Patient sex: M
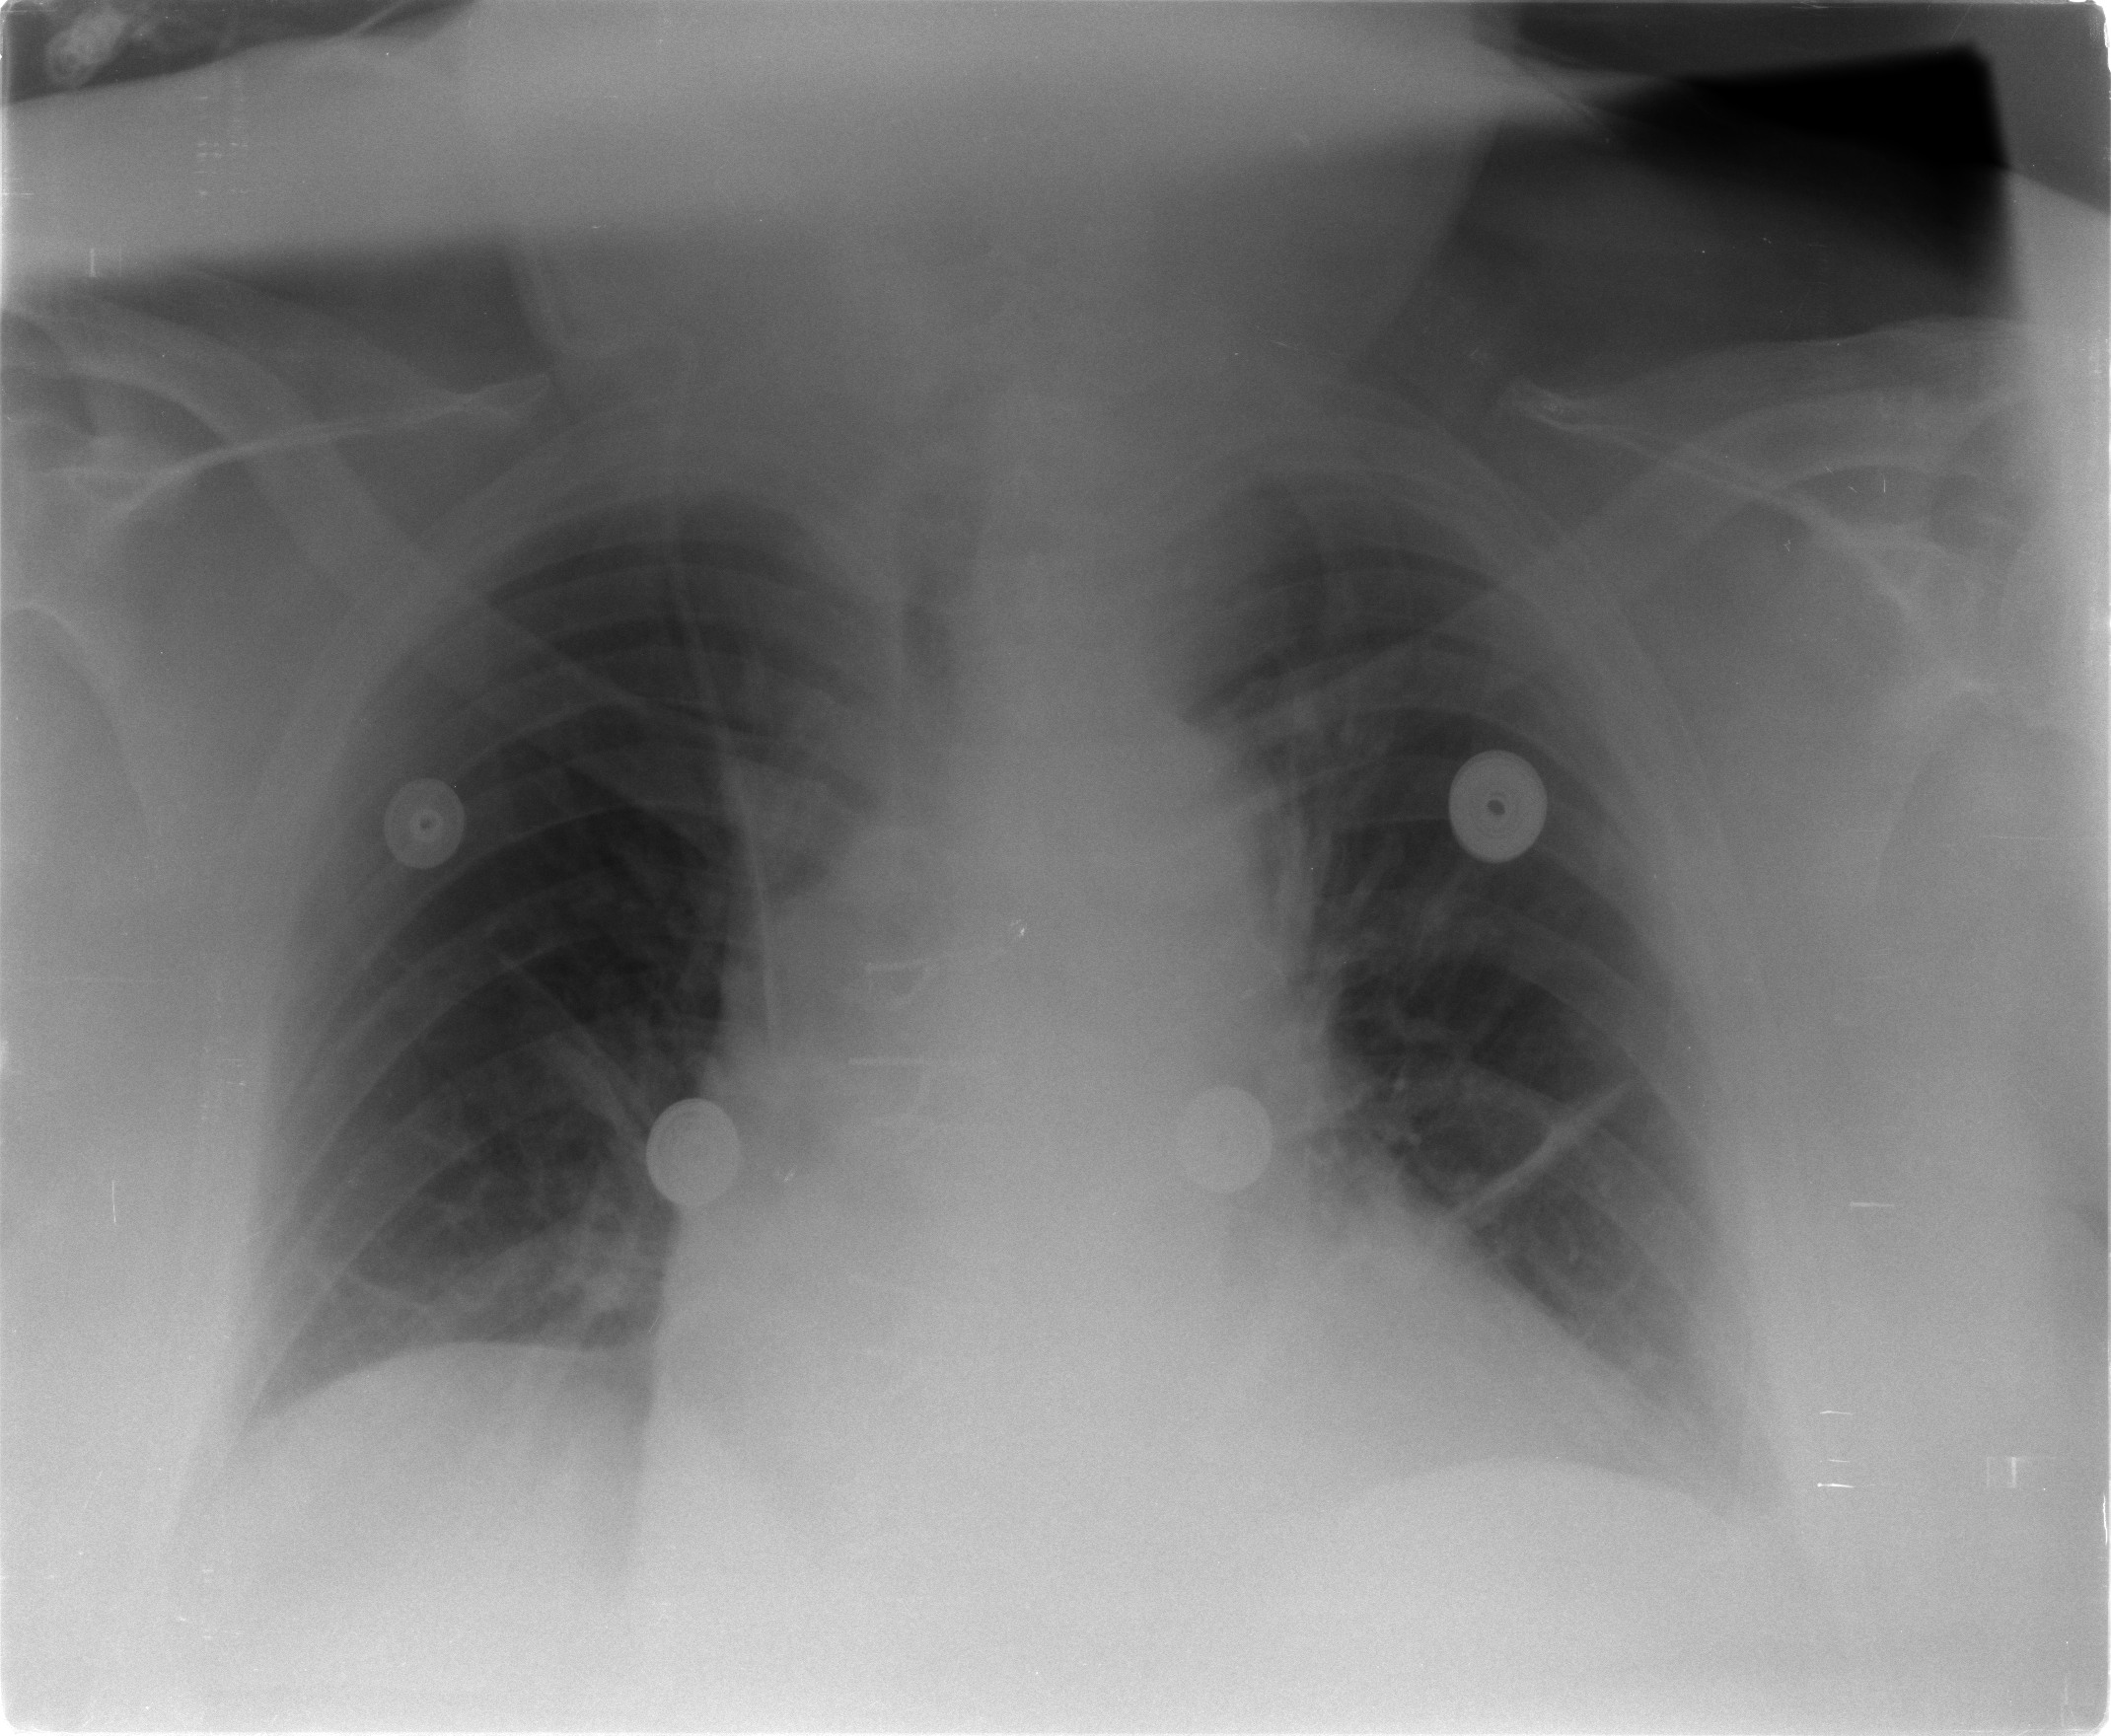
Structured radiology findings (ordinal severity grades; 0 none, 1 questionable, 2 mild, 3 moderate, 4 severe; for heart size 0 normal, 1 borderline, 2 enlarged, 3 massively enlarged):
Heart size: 2
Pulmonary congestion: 0
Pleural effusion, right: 0
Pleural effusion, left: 0
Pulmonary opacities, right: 0
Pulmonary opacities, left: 0
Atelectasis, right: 0
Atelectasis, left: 2